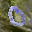
Label: 0